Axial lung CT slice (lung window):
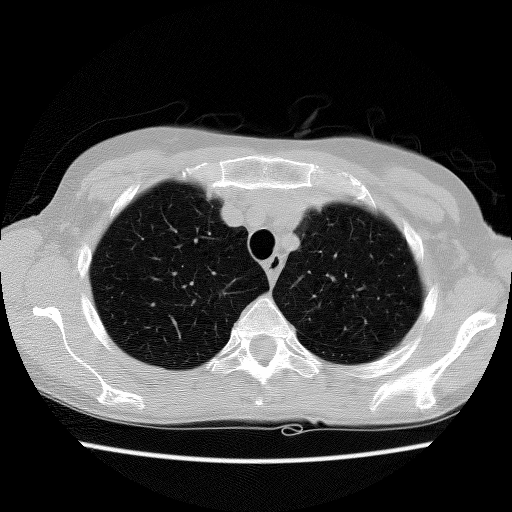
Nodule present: no